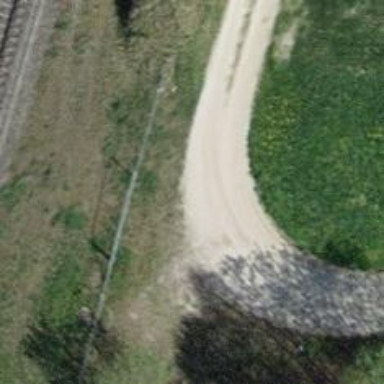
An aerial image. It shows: Track with fine gravel surface. The track type is grade 2.